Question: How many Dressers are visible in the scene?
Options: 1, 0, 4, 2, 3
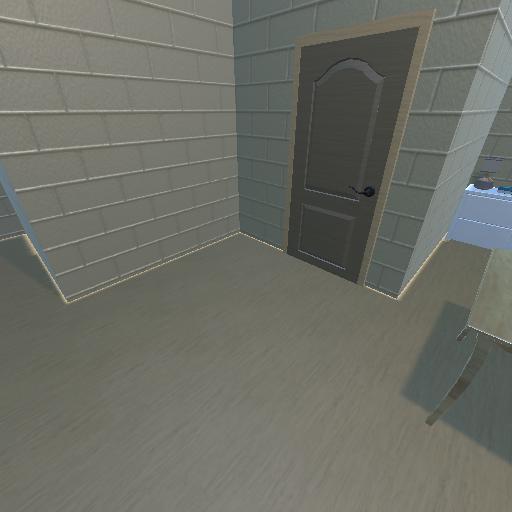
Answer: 1